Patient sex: M
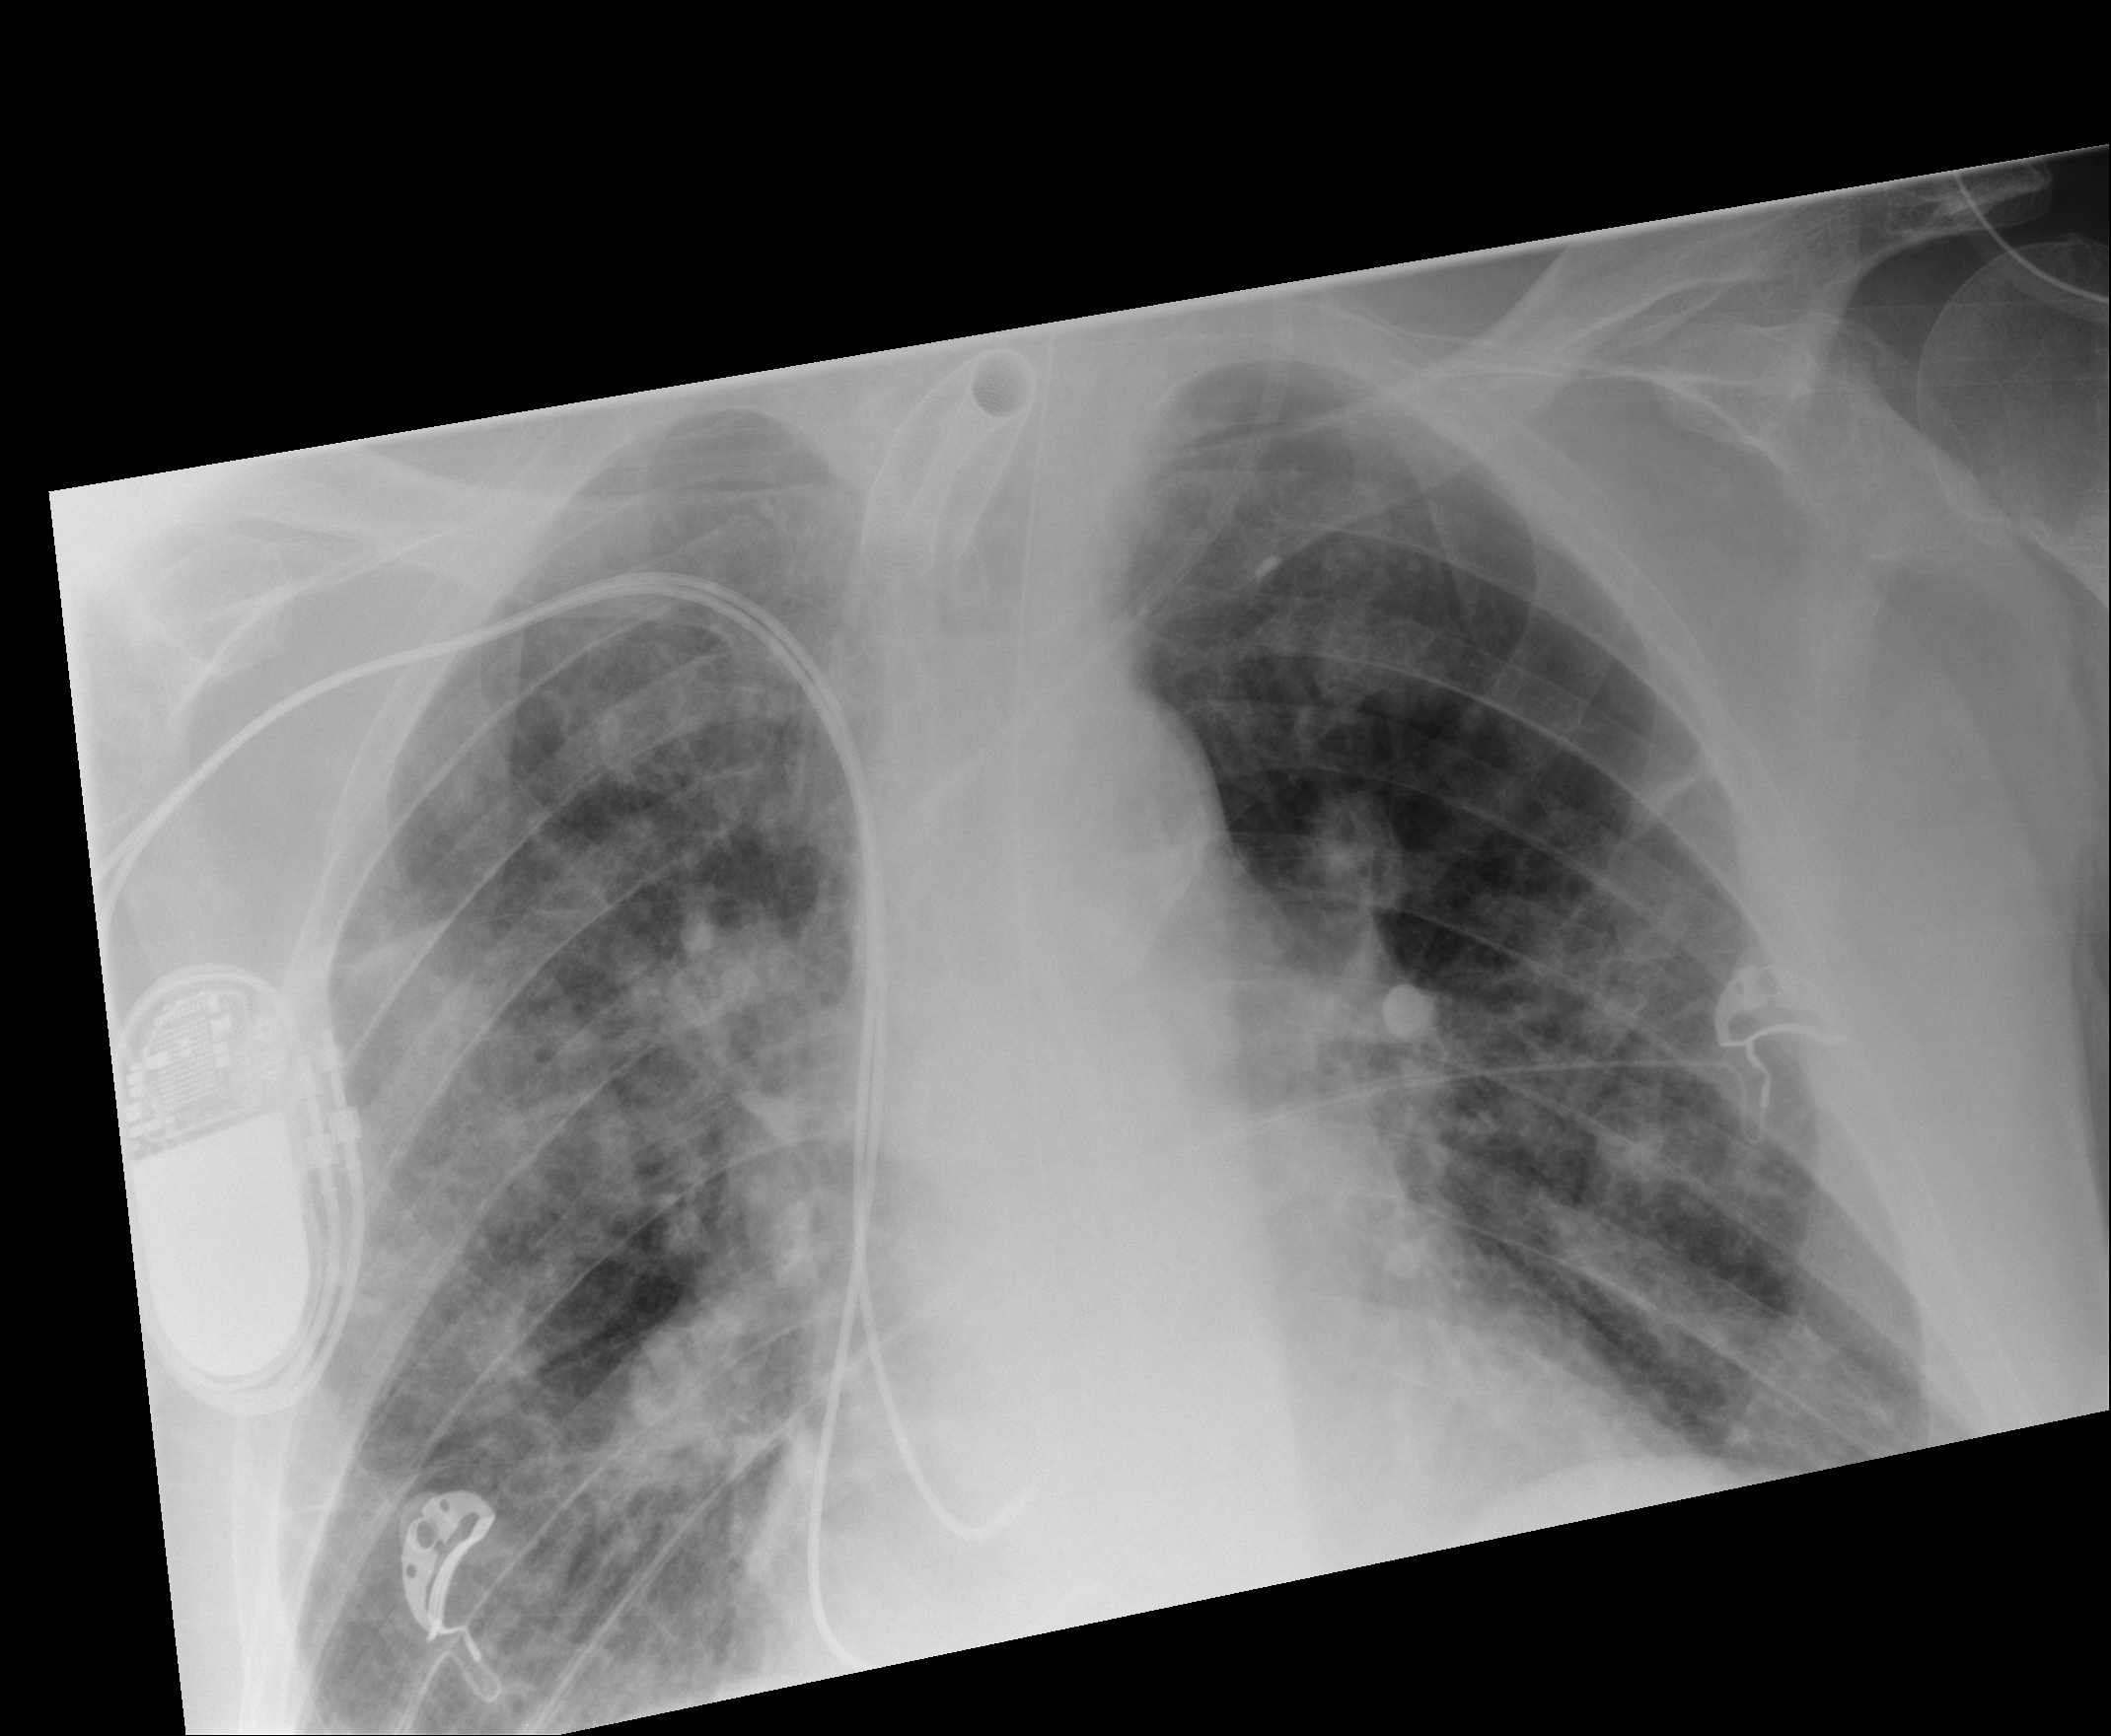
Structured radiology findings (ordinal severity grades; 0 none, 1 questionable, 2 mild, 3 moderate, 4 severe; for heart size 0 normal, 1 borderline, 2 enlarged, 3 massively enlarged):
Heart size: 2
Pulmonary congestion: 0
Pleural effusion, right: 0
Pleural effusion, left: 0
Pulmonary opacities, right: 3
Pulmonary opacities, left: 2
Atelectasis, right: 0
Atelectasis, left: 0